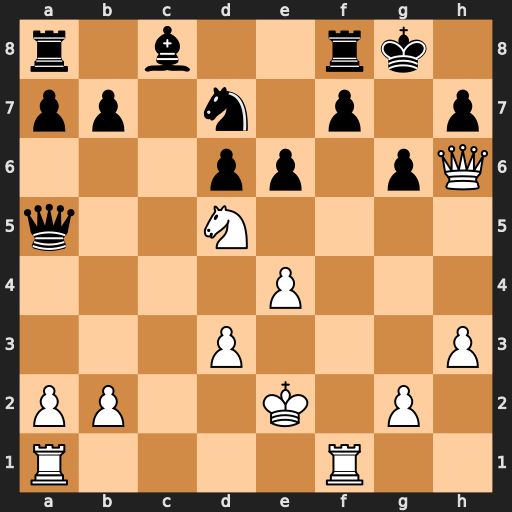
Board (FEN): r1b2rk1/pp1n1p1p/3pp1pQ/q2N4/4P3/3P3P/PP2K1P1/R4R2
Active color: w
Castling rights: -
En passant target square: -
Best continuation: Ne7+ Kh8 Nxg6+